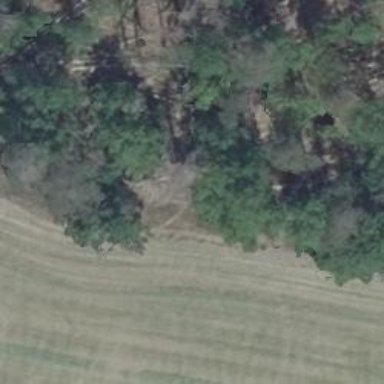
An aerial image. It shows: Hunting stand.